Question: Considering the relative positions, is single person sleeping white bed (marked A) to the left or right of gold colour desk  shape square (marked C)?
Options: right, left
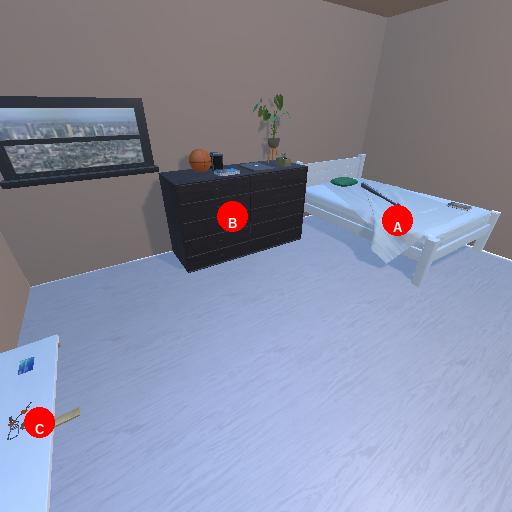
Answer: right